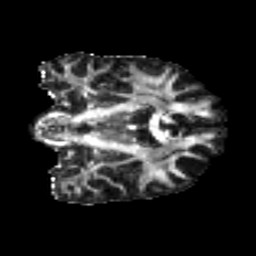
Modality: FA
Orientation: coronal
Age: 26
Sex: male
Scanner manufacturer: ge
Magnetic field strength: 3 T
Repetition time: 7.8 s
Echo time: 0.0618 s